Question: I have a CMS that I am developing, and I would like it to be dead easy to use it.
The next hurdle is the image use:
I'd like for the not tech savvy users to just upload their image via TinyMCE's Moximanager and then just add the image whereever they'd like. Then set the image size in the dialogue box (thay can even drag the size bigger or smaller in the TinyMCE interface)

'''
<img src="web_images/dscf7280.jpg" alt="" width="400" height="300" />
'''
to:
'''
<img src="web_images/dscf7280.jpg?w=400&h=300" alt="" style="max-width:400px;" />
'''
Then I can add a script to resize and cache the image with the user's wanted size, and also add a style max-width that will allow the image to be responsive when forced smaller.
Using a resize.php or may be <URL> I then can add an image resizer and image cacher.
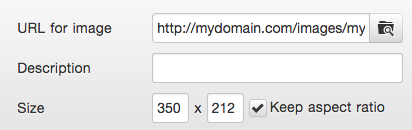
Answer: Using jQuery...
'''
$('img').each(function() {
var $this = $(this);
$this
.attr('src', $this.attr('src') + '?w=' + $this.attr('width') + '&h=' + $this.attr('height'))
.attr('style', 'max-width:' + $this.attr('width') + 'px')
.removeAttr('width')
.removeAttr('height');
});
'''